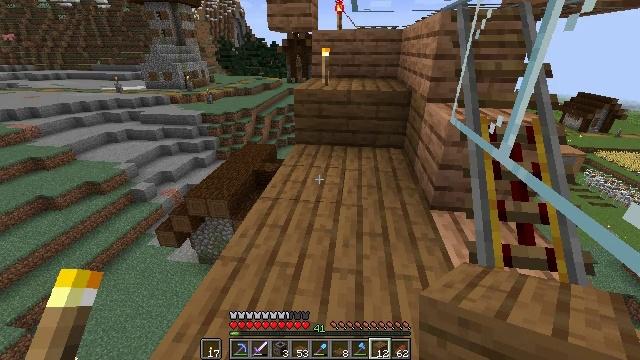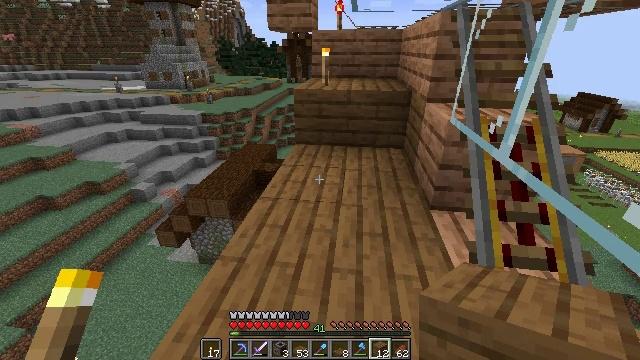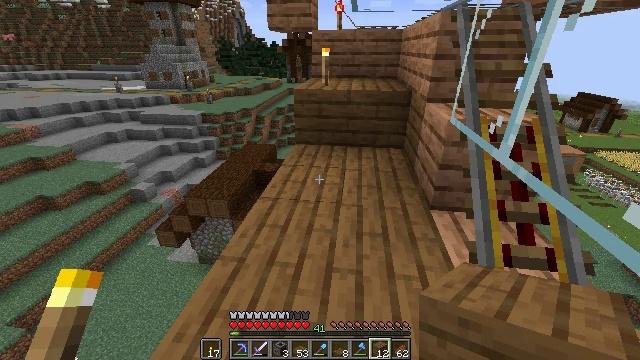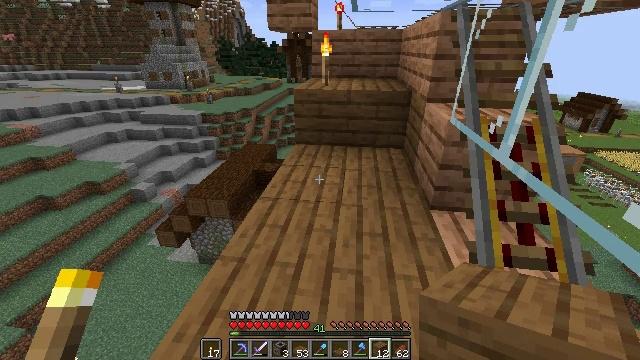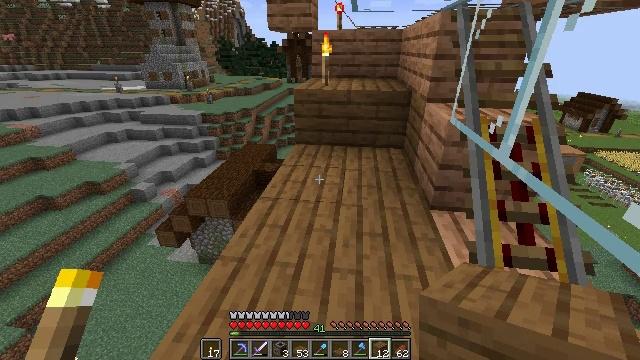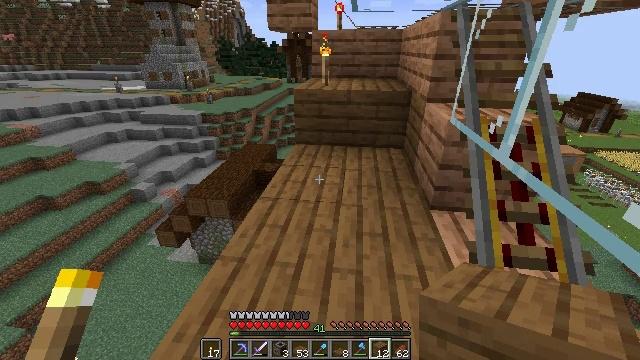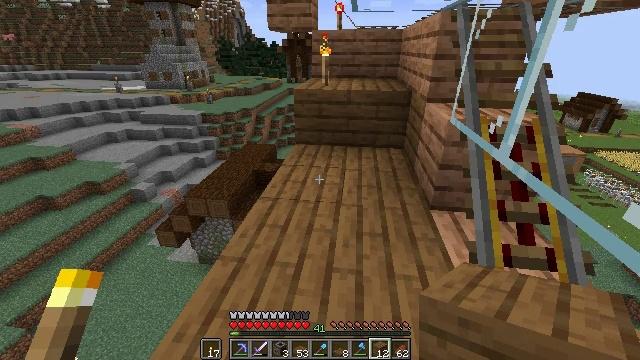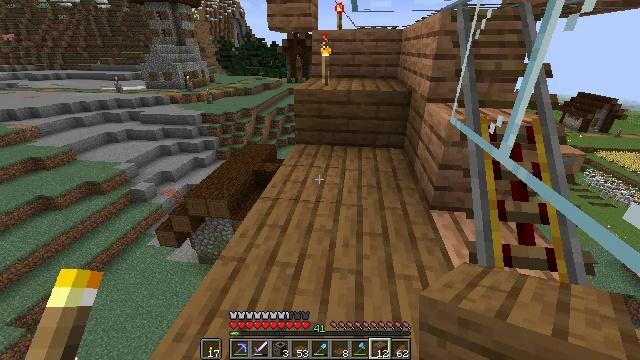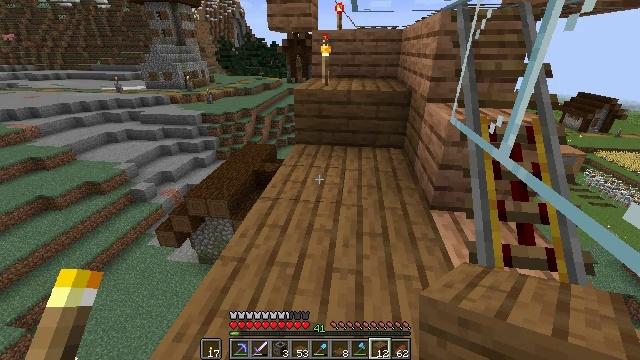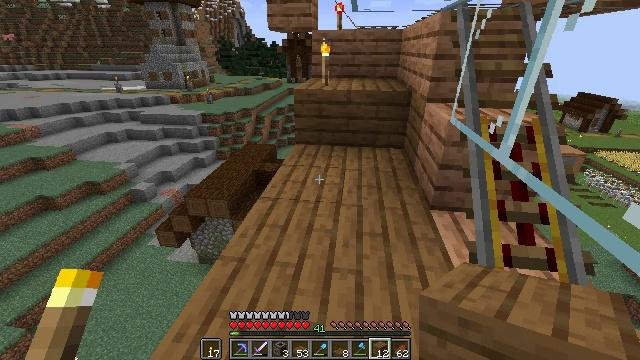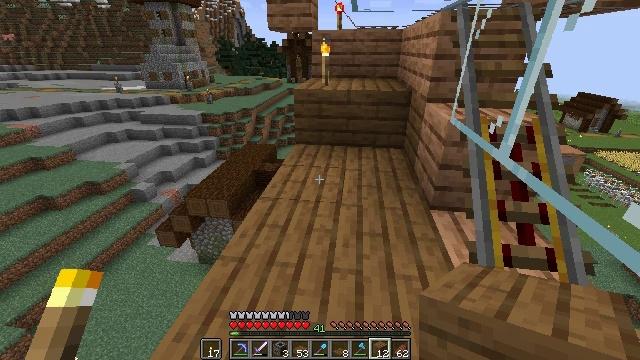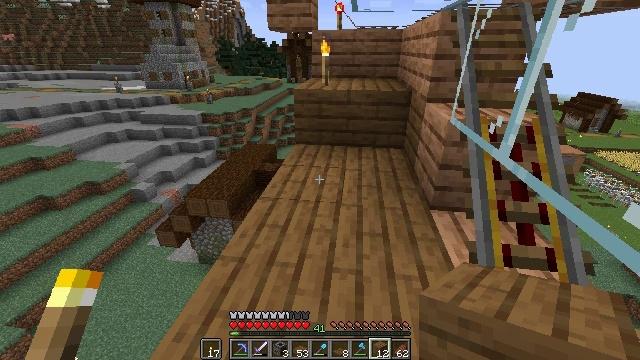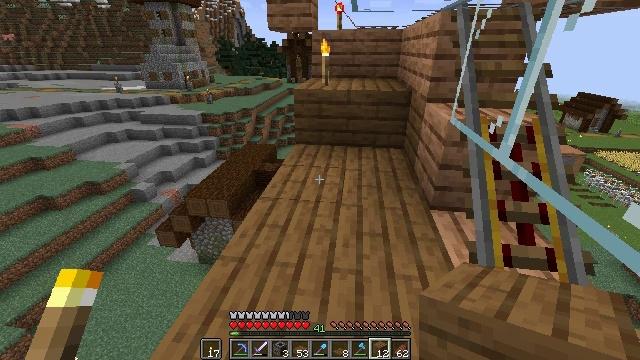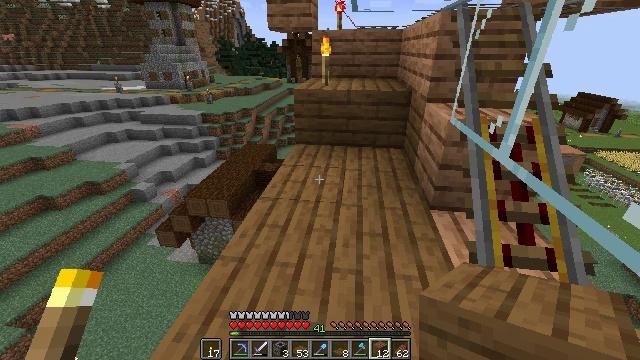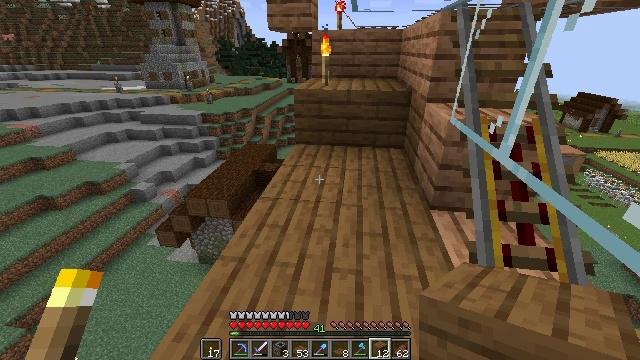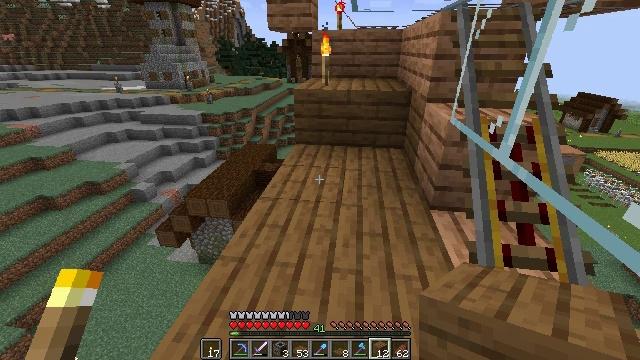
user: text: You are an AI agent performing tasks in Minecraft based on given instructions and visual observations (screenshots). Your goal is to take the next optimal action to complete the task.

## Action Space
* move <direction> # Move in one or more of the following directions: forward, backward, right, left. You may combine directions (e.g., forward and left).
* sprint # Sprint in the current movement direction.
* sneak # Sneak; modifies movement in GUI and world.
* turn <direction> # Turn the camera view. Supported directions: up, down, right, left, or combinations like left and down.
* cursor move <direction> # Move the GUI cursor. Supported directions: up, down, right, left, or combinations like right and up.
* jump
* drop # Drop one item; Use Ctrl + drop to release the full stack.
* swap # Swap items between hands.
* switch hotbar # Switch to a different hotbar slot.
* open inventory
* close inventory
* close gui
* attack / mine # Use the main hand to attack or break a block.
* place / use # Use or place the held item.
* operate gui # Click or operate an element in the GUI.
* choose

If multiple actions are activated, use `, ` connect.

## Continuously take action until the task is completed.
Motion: motion action
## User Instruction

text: Use the crafting table to make a minecart.
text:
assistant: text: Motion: no_op
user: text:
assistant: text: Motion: no_op
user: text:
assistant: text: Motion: no_op
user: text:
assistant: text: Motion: no_op
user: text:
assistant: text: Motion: no_op
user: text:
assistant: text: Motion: no_op
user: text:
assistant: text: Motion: no_op
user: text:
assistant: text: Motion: no_op
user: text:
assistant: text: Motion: no_op
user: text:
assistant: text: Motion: no_op
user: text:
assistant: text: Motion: no_op
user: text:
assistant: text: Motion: no_op
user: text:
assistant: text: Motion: no_op
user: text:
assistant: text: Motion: no_op
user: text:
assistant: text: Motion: no_op
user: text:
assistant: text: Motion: no_op
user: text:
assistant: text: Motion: no_op
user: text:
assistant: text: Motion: no_op
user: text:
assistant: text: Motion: no_op
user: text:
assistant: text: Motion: no_op
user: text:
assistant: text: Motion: no_op
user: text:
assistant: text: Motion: no_op
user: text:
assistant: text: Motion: no_op
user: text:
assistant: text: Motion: no_op
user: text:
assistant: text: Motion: no_op
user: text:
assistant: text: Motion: no_op
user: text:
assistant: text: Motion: no_op
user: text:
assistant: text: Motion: no_op
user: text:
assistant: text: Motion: no_op
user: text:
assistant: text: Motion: no_op